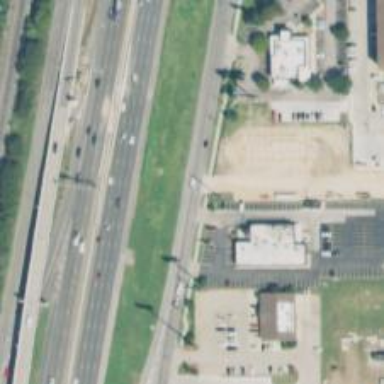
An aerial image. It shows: Secondary road with frontage road.